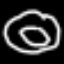
Label: donut